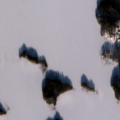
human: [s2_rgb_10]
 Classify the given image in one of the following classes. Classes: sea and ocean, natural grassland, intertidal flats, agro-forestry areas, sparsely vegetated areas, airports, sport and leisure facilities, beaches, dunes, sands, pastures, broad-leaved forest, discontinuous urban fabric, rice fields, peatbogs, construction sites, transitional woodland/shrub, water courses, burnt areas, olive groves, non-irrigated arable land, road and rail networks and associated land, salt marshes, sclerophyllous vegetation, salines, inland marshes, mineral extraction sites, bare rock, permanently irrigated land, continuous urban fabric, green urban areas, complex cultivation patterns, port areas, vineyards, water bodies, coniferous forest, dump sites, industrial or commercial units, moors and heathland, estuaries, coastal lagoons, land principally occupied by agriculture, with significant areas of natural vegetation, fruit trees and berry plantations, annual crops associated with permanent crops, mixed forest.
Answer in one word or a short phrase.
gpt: land principally occupied by agriculture, with significant areas of natural vegetation, mixed forest, water bodies